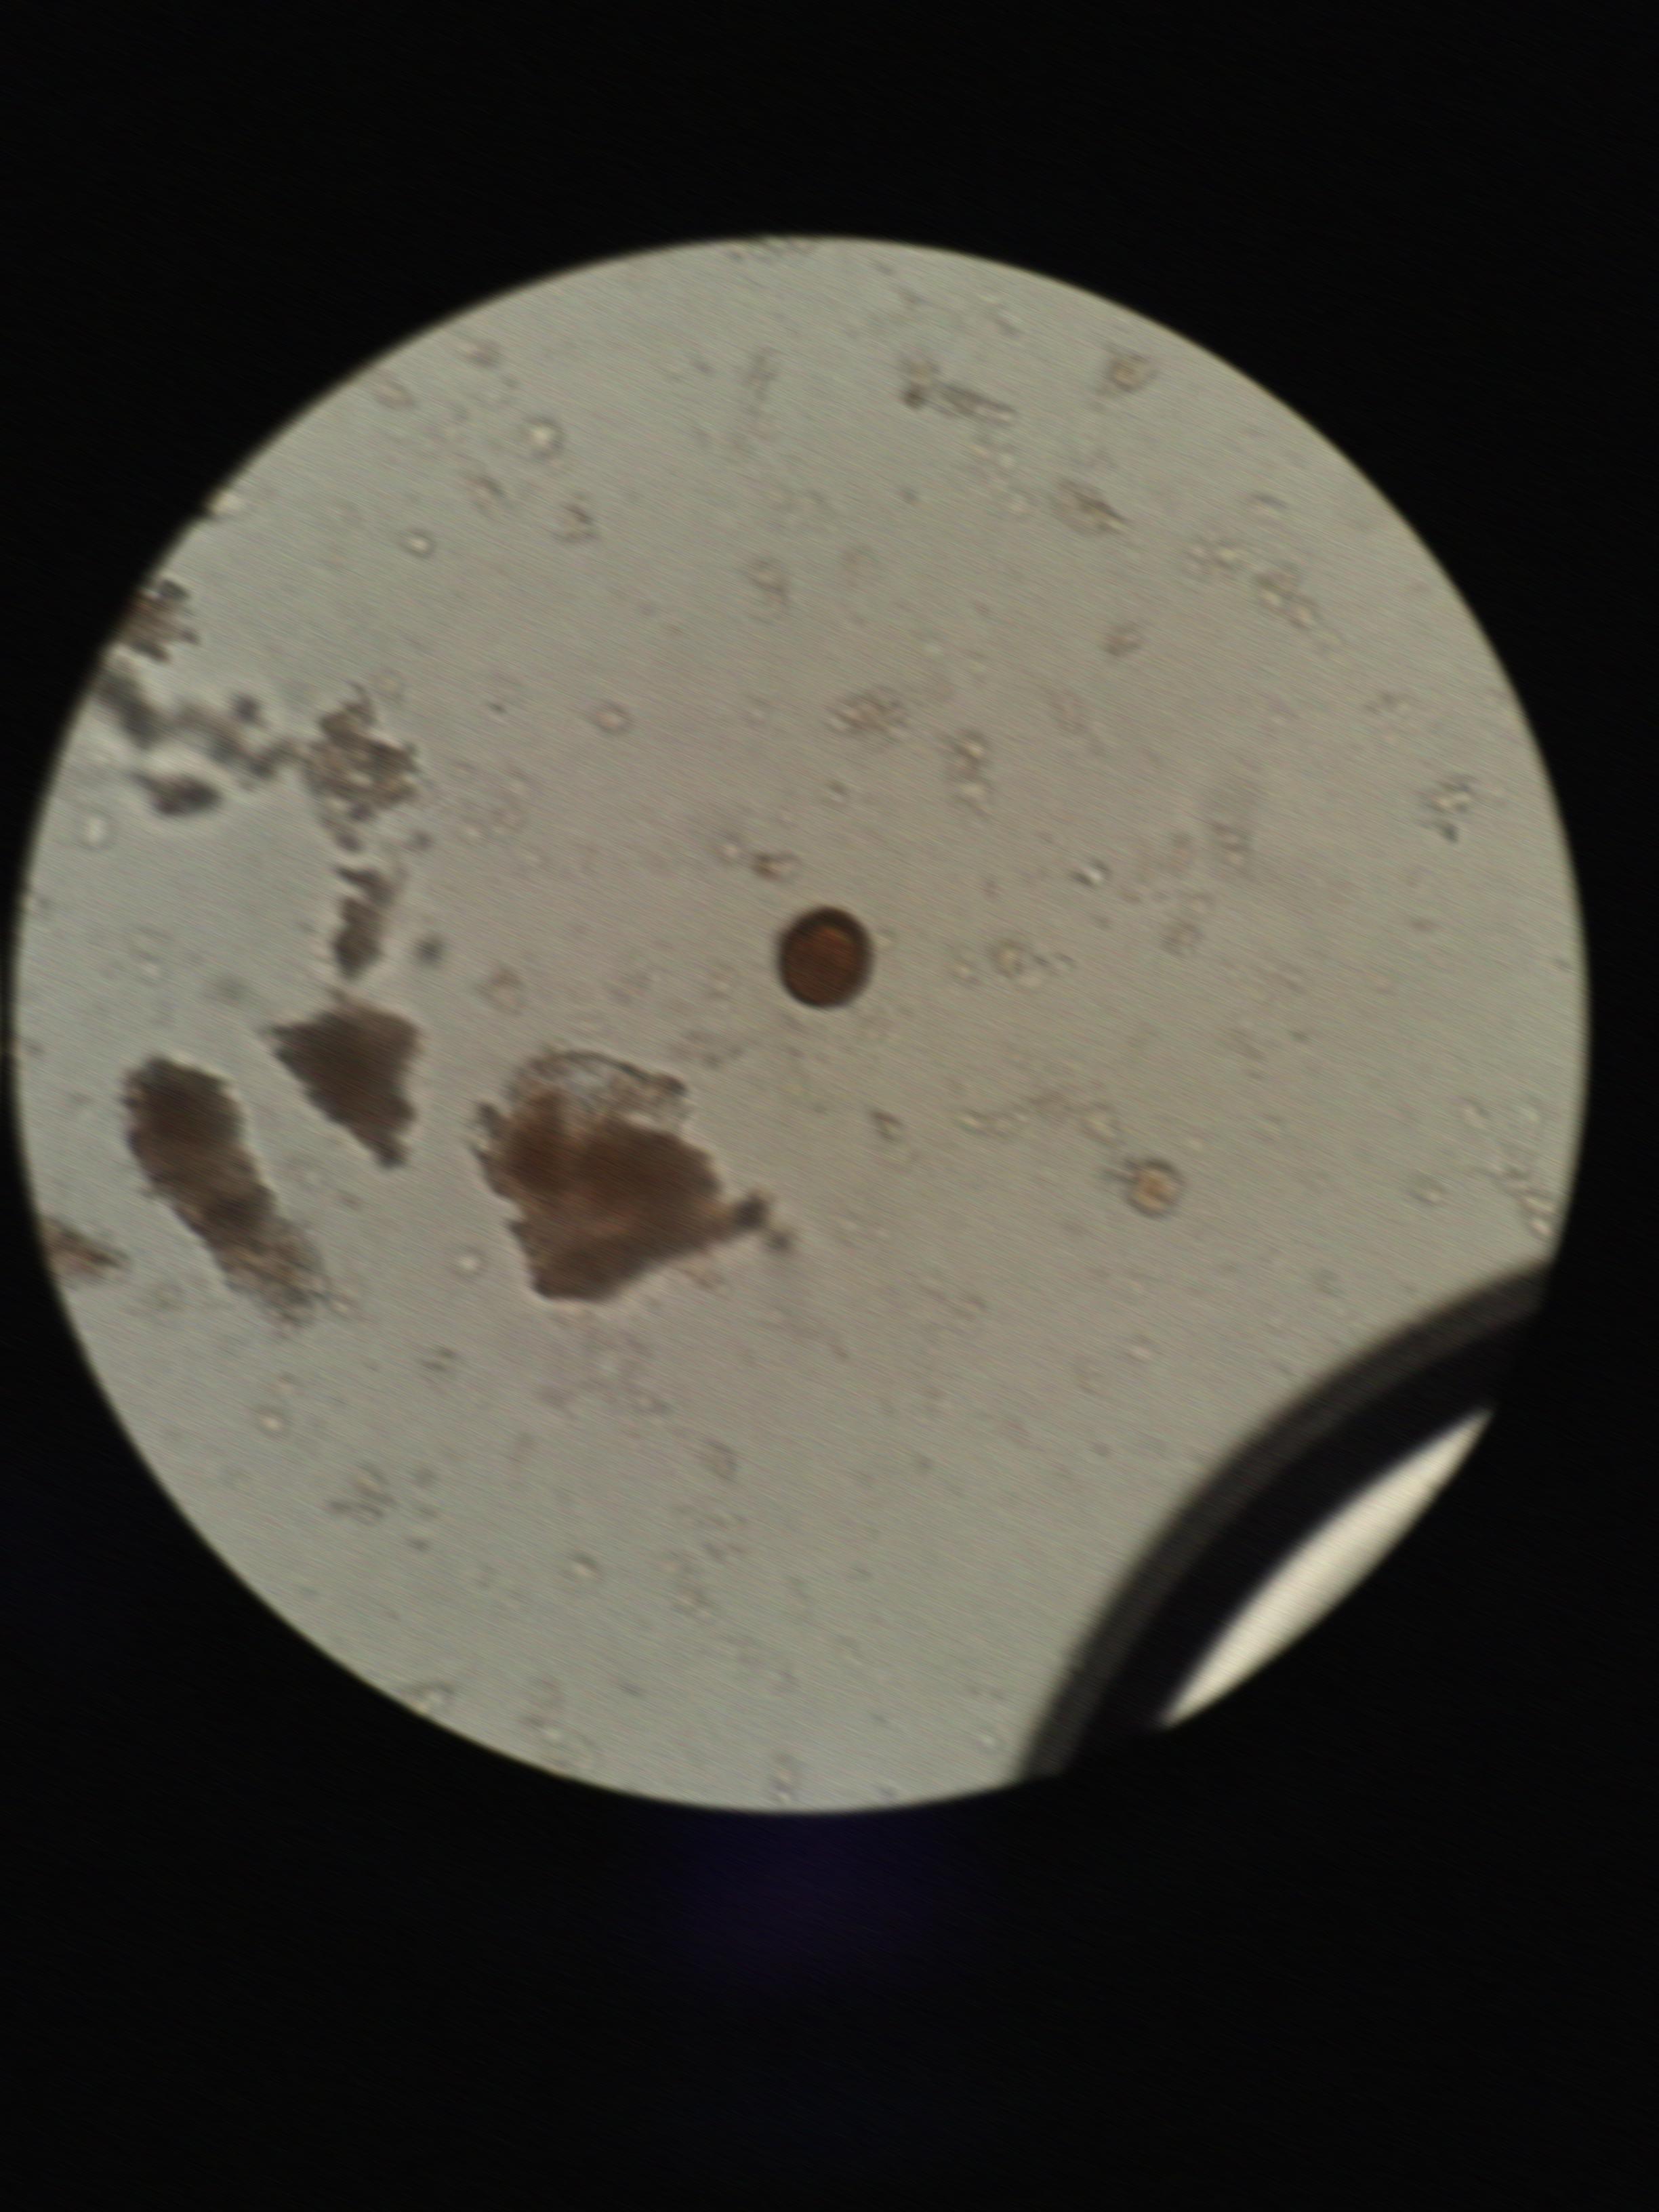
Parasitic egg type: Taenia spp. egg